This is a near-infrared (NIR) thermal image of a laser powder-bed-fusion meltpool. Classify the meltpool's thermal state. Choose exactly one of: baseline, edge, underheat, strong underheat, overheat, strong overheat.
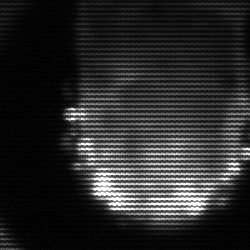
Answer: baseline